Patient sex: M
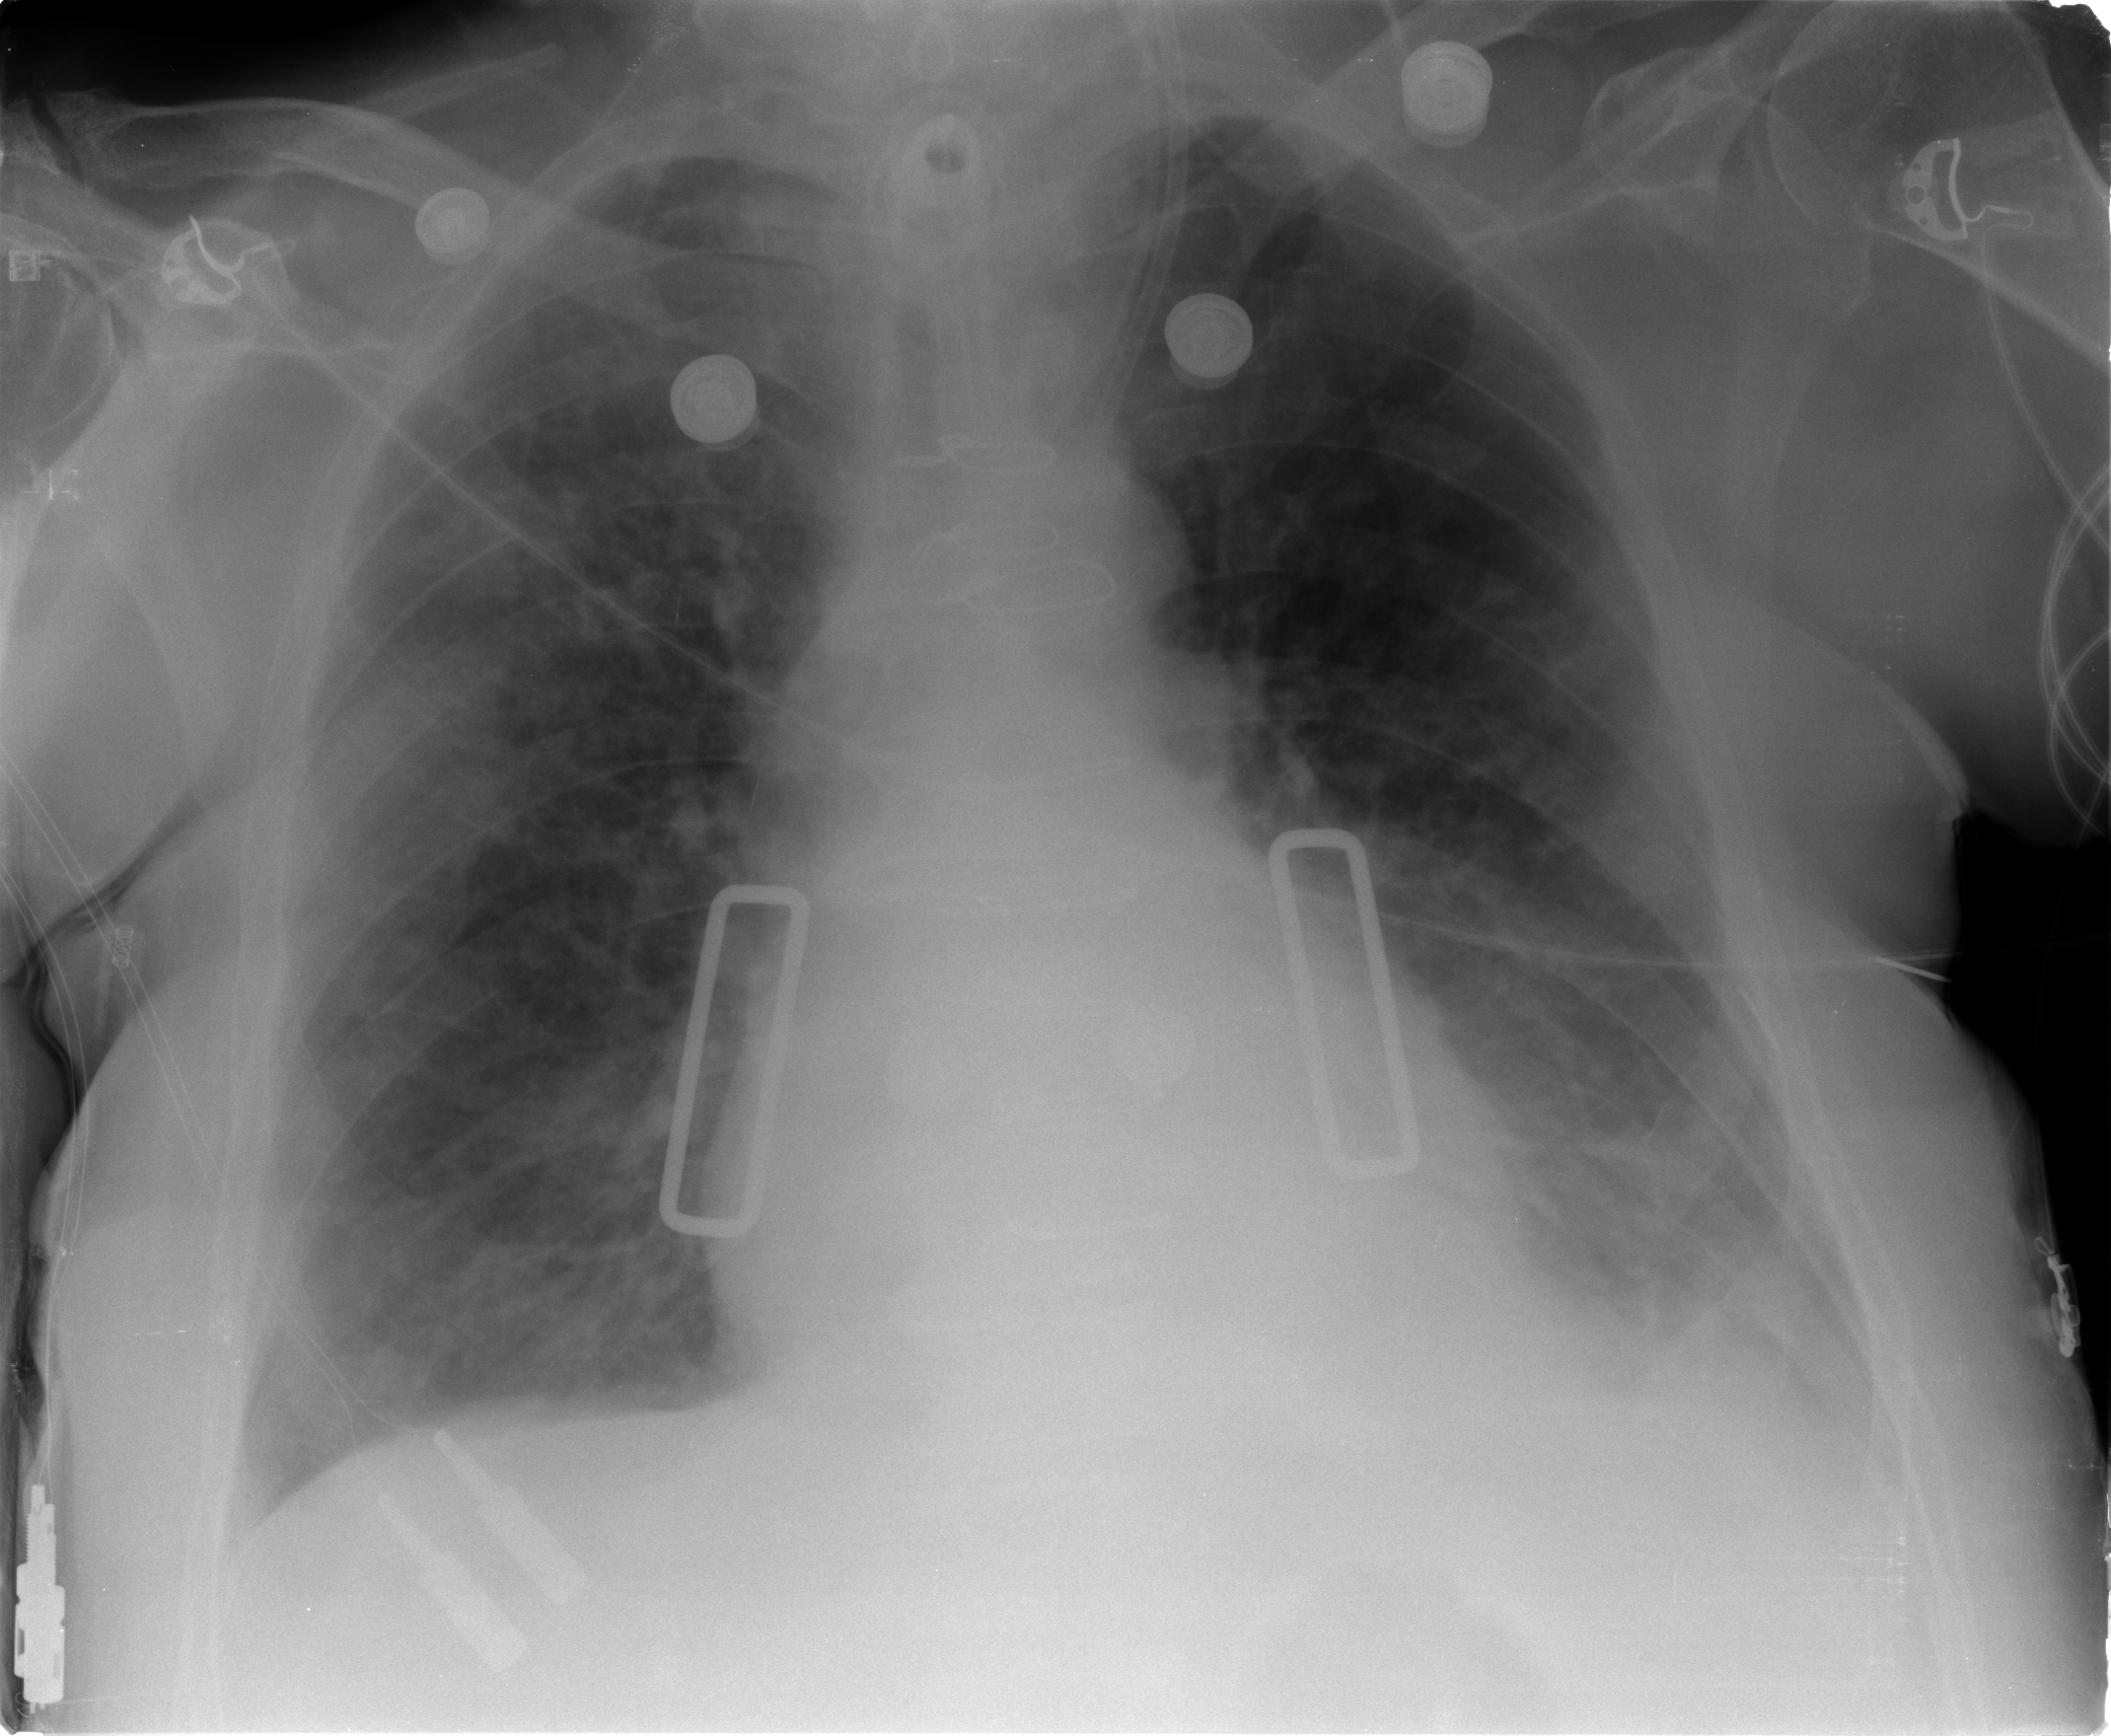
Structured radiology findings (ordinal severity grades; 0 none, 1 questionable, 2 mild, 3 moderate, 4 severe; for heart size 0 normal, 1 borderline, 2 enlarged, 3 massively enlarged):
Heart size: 0
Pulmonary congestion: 2
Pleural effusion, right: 0
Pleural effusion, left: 2
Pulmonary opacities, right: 0
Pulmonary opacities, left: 0
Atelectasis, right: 0
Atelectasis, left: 2